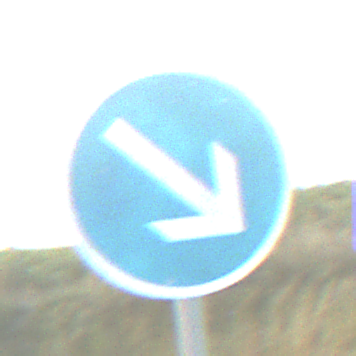
Verkehrszeichen: VorgeschriebeneVorbeifahrtRechts
Umgebung: Outdoor, RoadRail
Tageszeit: SunriseSunset
Wetter: PartlyCloudy
Licht: Natural
Jahreszeit: NotSpecified
Kontrast: MediumContrast